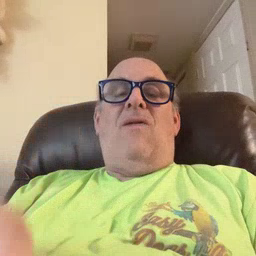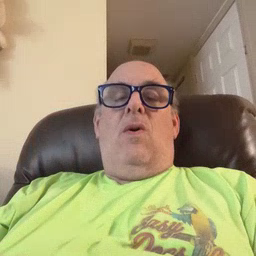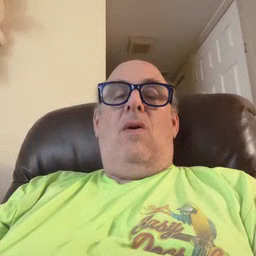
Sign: haveto